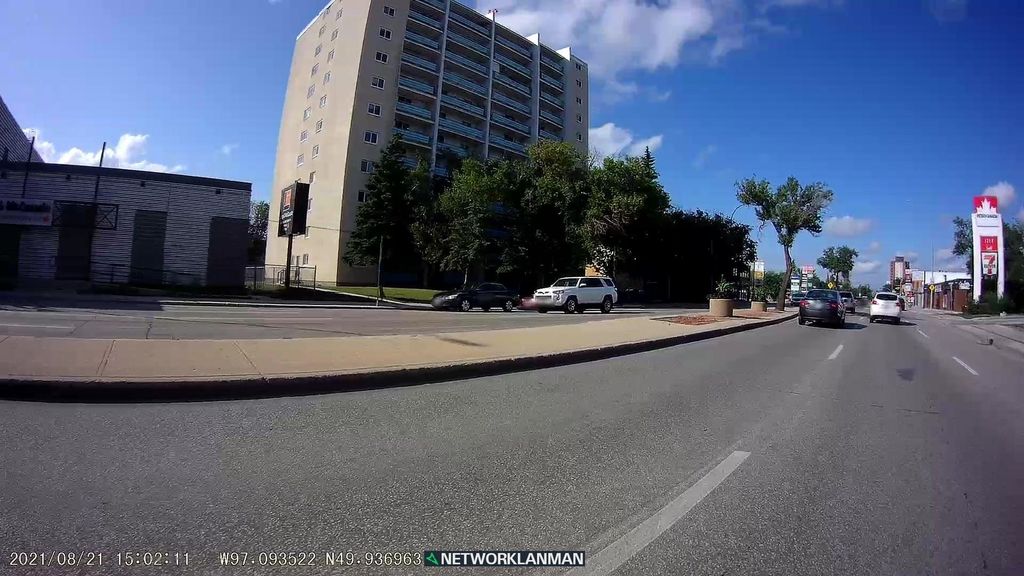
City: winnipeg